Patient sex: F
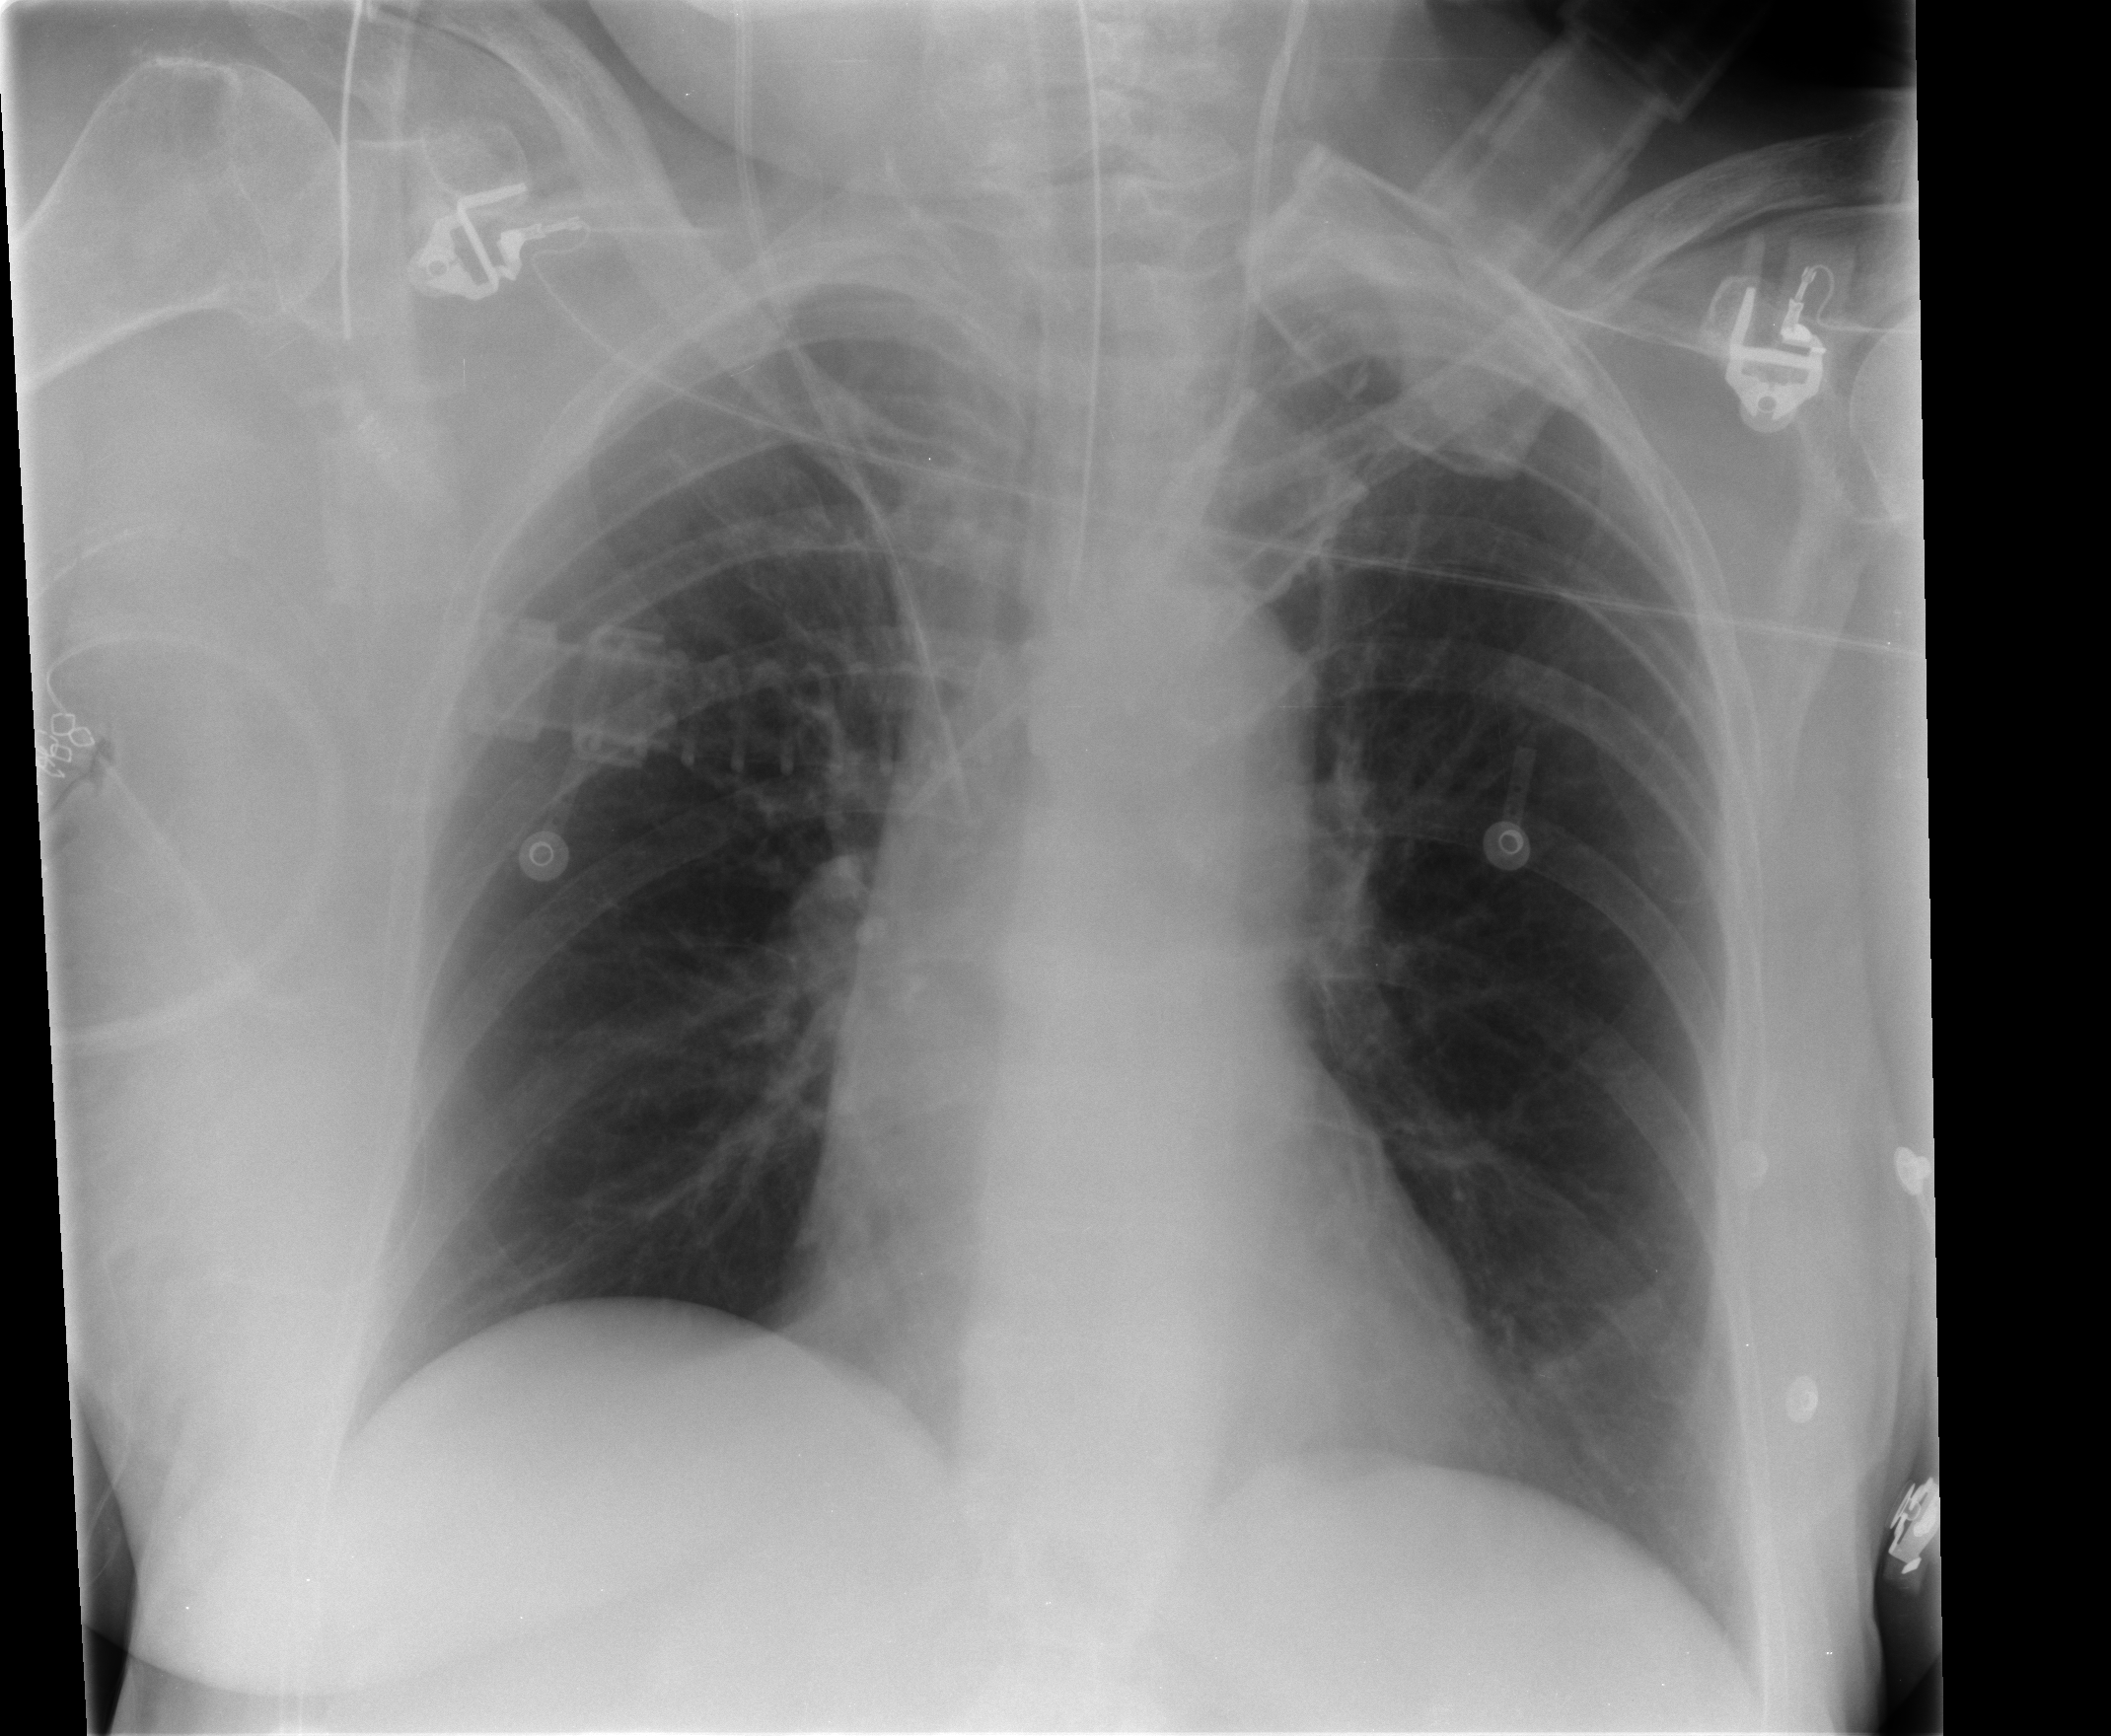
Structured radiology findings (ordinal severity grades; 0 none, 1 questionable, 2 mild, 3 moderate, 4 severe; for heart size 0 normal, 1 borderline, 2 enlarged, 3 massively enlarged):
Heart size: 0
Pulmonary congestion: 0
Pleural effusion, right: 0
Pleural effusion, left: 0
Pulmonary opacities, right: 0
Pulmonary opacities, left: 0
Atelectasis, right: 1
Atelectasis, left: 1